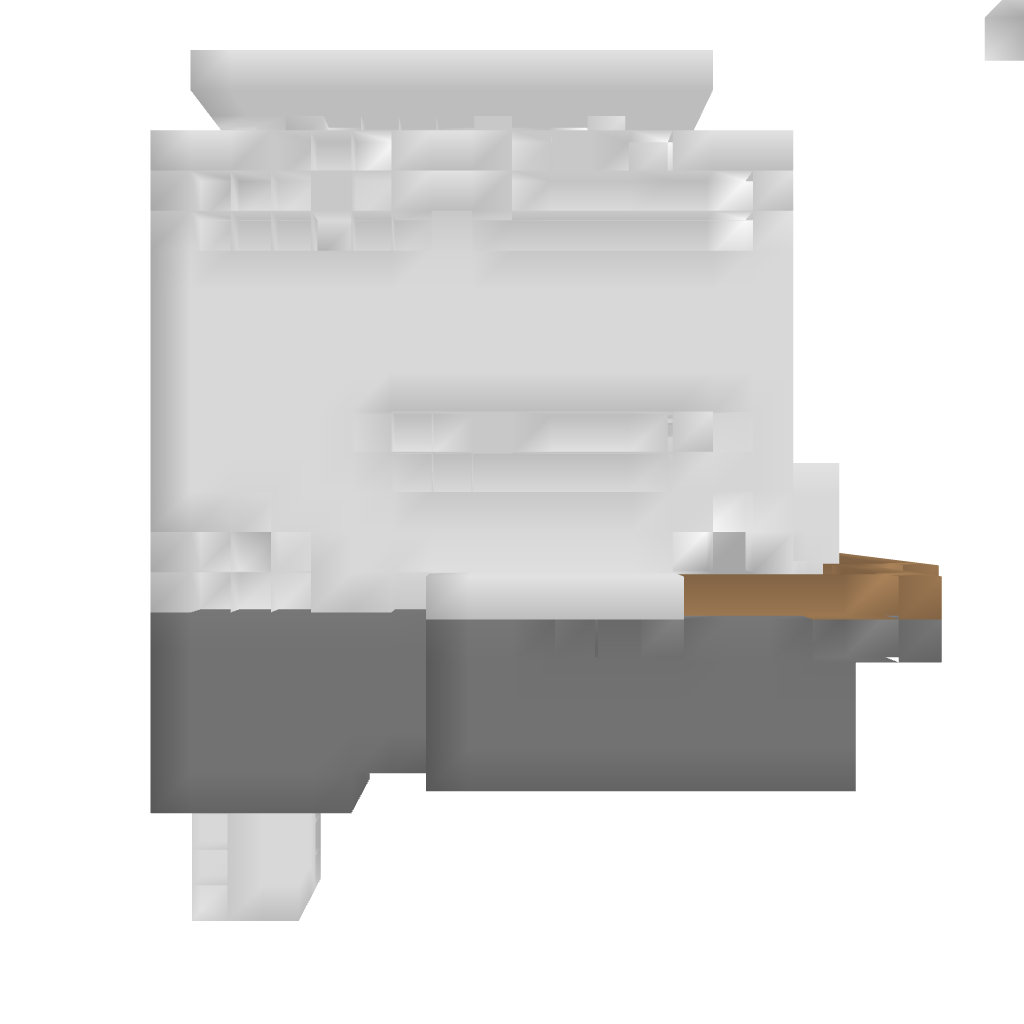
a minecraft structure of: Flying high tec modern house bad low quality